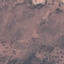
Land use / land cover: HerbaceousVegetation